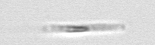
Label: Leptocylindrus